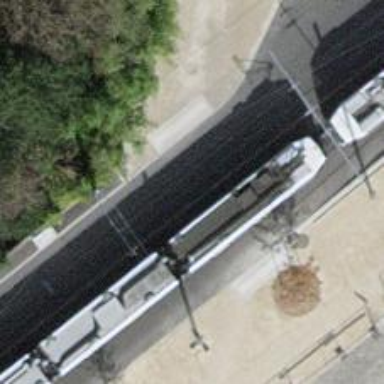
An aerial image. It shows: Tram level crossing on the railway.